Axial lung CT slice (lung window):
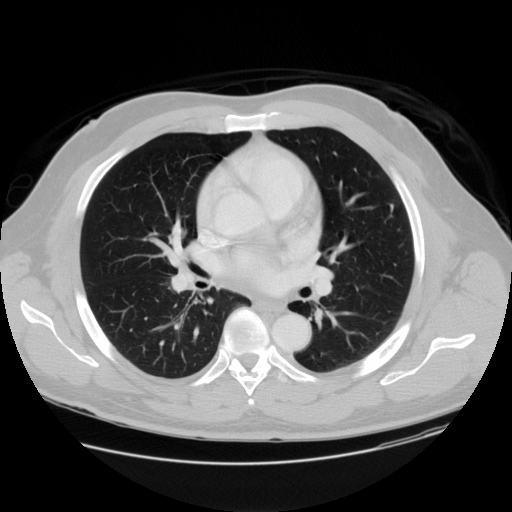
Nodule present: yes
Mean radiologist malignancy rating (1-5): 3.667